Field crop: maize
Growth stage: 1
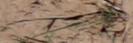
Species: lolium